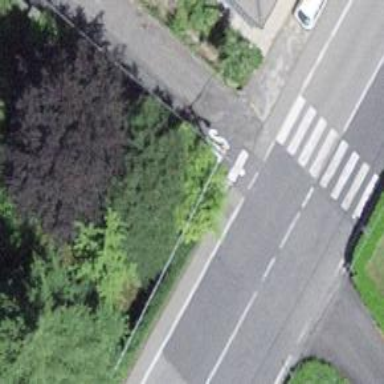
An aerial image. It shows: Cycle barrier.